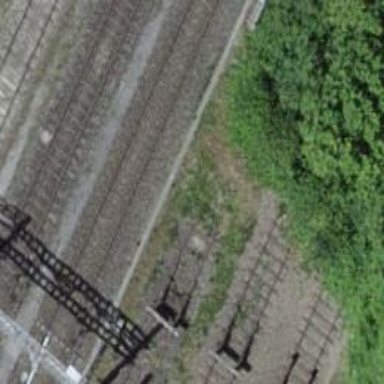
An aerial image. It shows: Railway buffer stop.